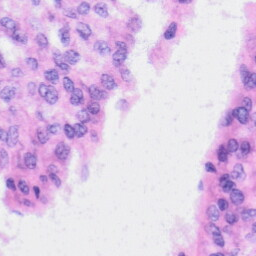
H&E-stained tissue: Liver